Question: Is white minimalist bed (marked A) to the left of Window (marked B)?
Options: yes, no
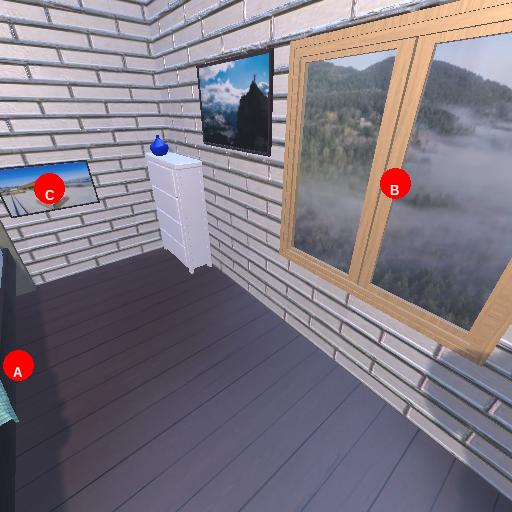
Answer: yes